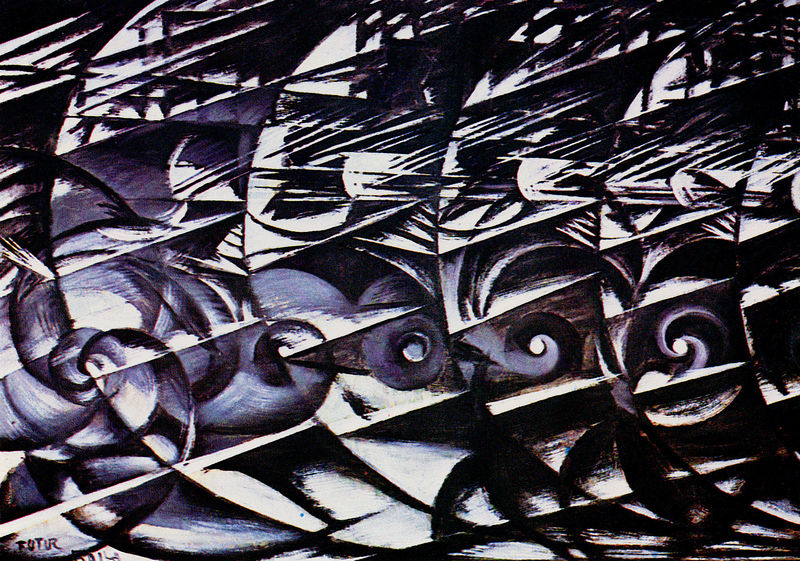
Titel: Velocità astratta (è passata l'automobile)
Künstler: Giacomo Balla
Institution: Privatsammlung
Schlagwörter: blau, dunkel, meer, schatten, wasser, weiß, dreieck, bewegung, hell, schwarz, signatur, kontrast, kreis, rund, gischt, schrift, welle, wellen, bogen, perspektive, moderne, abstrakt, fläche, flächen, modern, formen, lila, violett, linien, wogen, blue, oil, white, black, gray, painting, brown, striche, bögen, kurven, futurismus, maschine, unterschrift, strahlen, linie, form, text, strich, kreise, clouds, flat, light, schnecken, black and white, dreiecke, purple, geometrie, curls, curl, movement, spiral, swirl, abstract, violet, italy, winkel, perspektivisch, halbkreise, italian, abstraction, circle, dynamic, futurism, lines, motion, shatter, contemporary, speed, composition, shells, unterschiedlich, rhythm, train, unterschied, cut, round, gegenteil, gegenteile, wheel, fast, swirls, modernism, dust, zukunft, swirling, futur, curves, car, wheels, futurist, balla, automobile, bacca, boccioli, choppy, dynamism, energy, forward, fotir, fotur, futrism, gegenteilig, lavender, locomotion, machine, mechanized, modernization, moving, noise, palette, piston, repetition, rotation, spin, spinning, spirals, streak, surves, totur, tutur, vehicle, ´tutur`